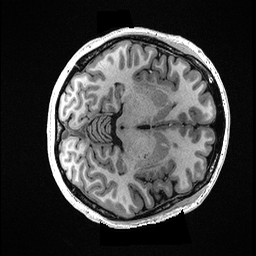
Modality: T1w
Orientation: axial
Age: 32
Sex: female
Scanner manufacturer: ge
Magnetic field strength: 3 T
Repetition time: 0.006952 s
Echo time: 0.00292 s